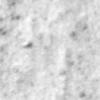
Label: no_change